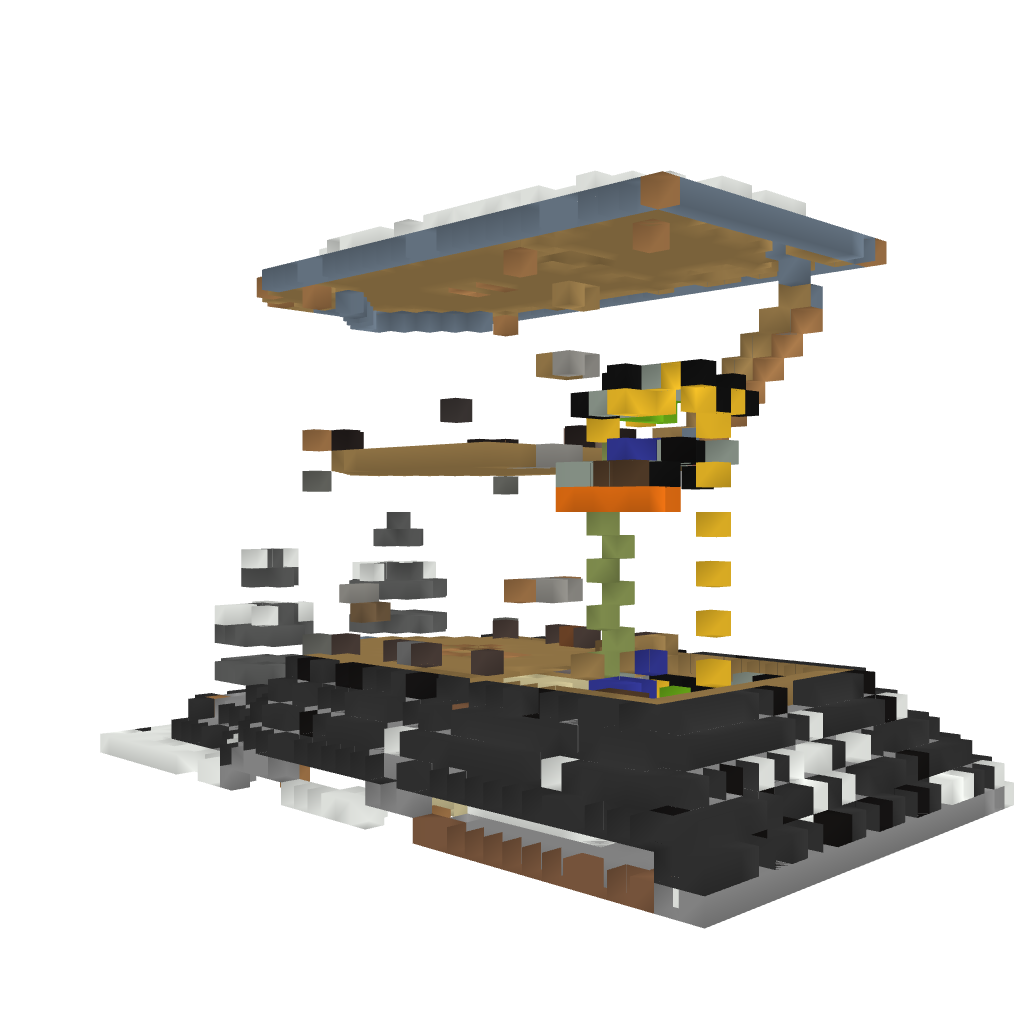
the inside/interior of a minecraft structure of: big woodem house